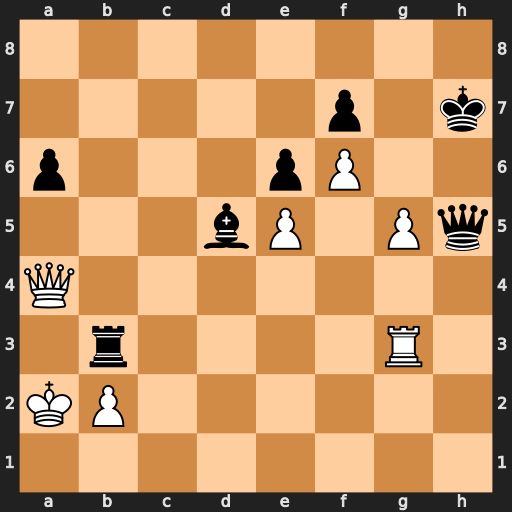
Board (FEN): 8/5p1k/p3pP2/3bP1Pq/Q7/1r4R1/KP6/8
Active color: w
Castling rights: -
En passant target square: -
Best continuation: g6+ Qxg6 Qh4+ Kg8 Rxg6+